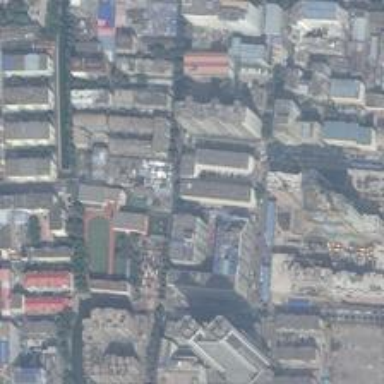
An skyrocket which under construction overlooks other buildings .